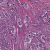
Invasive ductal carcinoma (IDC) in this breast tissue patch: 1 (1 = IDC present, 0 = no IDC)